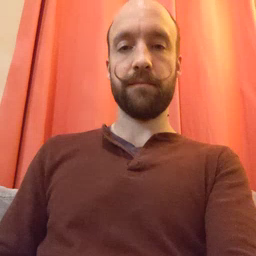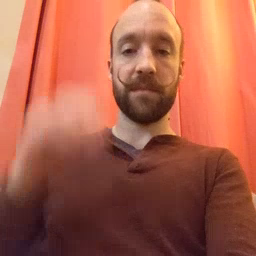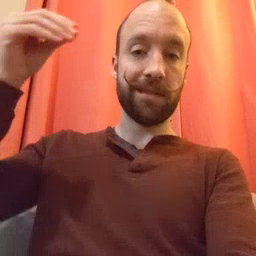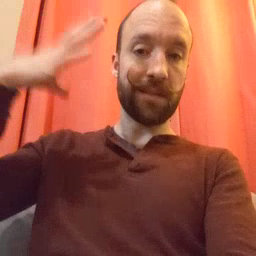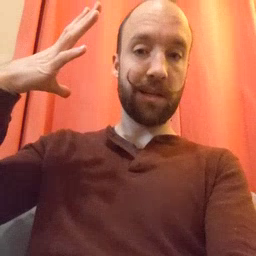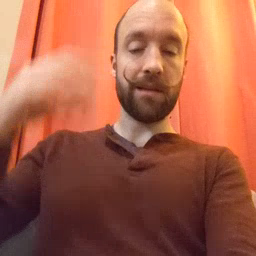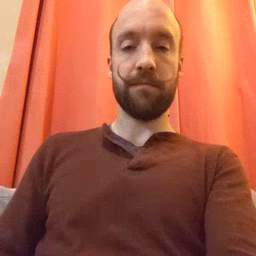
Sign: sun